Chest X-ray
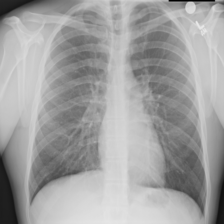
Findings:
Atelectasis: negative
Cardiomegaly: negative
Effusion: negative
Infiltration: negative
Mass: negative
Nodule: negative
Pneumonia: negative
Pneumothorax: negative
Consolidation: negative
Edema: negative
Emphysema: negative
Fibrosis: negative
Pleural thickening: negative
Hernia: negative